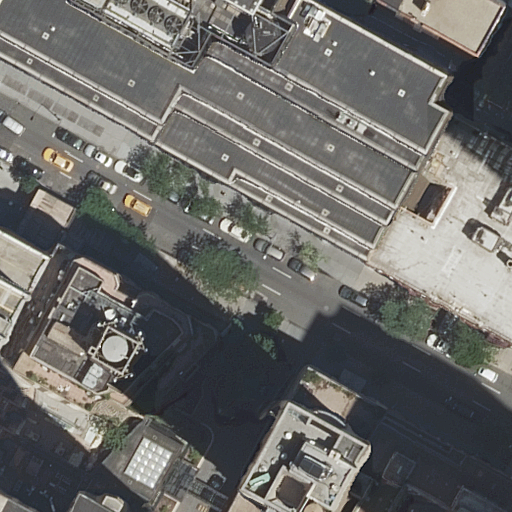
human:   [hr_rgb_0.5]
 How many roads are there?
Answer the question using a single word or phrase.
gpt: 2

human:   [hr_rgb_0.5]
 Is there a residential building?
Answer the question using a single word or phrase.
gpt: yes

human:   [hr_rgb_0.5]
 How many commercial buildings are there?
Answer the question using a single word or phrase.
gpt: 0

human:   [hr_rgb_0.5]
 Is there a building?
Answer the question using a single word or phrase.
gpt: yes

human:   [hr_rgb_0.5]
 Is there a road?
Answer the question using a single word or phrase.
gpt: yes

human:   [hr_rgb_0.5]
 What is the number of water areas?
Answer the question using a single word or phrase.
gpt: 0

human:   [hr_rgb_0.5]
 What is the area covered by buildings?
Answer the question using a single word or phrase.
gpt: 4990m2

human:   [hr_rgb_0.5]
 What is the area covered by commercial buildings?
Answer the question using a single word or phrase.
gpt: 0m2

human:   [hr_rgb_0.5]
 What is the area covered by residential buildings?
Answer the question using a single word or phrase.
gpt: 4990m2

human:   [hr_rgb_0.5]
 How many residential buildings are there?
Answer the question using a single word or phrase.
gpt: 10

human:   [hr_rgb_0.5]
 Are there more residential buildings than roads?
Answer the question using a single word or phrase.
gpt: yes

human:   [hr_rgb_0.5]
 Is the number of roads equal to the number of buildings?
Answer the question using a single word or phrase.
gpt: no

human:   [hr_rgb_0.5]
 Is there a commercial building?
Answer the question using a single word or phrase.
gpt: no

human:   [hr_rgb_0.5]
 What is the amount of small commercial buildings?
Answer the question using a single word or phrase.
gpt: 0

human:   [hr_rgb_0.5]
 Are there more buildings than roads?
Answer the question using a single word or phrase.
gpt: yes

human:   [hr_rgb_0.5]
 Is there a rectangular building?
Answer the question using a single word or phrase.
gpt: yes

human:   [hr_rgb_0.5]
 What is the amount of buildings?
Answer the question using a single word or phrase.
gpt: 10

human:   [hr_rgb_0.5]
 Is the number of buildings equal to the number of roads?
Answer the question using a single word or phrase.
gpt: no

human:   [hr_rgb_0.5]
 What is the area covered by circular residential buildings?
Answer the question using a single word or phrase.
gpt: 0m2

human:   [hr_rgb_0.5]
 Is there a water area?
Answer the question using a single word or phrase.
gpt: no

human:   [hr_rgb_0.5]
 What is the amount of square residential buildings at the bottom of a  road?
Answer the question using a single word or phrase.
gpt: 0

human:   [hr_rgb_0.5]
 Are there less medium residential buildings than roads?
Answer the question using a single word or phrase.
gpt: yes

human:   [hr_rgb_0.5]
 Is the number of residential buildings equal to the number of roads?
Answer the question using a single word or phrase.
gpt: no

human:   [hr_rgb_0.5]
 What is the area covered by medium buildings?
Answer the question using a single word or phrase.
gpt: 209m2

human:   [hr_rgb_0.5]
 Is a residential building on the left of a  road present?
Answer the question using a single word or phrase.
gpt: yes

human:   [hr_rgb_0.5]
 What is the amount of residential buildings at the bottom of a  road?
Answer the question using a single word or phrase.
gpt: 4

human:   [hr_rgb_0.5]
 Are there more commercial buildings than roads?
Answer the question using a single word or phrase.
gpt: no

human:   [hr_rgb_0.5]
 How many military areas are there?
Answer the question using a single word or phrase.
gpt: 0

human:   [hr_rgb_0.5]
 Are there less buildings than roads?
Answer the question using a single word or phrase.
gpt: no

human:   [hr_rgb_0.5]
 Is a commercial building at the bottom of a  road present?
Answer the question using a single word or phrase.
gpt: no

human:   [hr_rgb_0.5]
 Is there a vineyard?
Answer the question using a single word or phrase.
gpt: no

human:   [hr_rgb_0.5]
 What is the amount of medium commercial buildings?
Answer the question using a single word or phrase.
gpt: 0

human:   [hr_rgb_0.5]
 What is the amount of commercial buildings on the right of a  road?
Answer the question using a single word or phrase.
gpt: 0

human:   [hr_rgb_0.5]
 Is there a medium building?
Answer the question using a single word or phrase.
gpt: yes

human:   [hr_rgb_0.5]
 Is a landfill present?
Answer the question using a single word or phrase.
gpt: no

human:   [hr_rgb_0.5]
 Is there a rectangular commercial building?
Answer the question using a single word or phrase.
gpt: no

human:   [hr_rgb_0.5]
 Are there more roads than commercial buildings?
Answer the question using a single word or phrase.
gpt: yes

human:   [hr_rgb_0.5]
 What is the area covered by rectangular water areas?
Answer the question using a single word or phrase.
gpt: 0m2

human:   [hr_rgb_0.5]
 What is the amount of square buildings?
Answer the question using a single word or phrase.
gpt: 0

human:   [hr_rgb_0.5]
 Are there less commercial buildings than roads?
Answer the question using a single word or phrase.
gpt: yes

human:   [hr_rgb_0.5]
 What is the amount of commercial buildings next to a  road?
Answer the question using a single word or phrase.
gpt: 0

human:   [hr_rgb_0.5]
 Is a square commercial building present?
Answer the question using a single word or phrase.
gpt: no

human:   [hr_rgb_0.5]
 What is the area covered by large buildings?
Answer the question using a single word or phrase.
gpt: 4645m2

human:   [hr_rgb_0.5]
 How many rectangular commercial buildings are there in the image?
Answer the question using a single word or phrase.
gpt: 0

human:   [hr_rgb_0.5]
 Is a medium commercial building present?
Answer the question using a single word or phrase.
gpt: no

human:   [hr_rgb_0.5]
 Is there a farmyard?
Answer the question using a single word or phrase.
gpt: no

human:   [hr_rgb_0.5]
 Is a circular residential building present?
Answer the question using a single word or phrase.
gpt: no

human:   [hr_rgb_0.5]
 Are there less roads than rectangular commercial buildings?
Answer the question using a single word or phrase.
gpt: no

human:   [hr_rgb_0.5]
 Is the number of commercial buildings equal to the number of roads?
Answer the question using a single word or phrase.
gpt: no

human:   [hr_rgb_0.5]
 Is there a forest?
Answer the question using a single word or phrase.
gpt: no

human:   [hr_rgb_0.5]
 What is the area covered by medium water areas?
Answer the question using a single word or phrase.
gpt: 0m2

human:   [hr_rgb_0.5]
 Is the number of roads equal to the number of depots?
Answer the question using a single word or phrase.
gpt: no

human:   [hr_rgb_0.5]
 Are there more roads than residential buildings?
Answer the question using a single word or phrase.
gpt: no

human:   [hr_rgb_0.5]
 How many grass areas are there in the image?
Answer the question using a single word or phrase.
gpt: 0

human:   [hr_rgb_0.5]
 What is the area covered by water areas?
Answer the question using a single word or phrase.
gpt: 0m2

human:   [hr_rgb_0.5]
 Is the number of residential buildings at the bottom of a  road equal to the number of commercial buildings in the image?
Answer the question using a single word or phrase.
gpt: no

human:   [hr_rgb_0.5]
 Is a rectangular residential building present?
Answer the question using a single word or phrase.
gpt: yes

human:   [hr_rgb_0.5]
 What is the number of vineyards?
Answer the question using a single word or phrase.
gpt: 0

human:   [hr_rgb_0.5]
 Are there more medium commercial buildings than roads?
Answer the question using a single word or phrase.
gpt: no

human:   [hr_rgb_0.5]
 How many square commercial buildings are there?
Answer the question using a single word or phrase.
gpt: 0

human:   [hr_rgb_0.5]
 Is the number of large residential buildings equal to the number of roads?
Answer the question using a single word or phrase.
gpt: no

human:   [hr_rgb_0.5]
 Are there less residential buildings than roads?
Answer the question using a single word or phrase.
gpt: no

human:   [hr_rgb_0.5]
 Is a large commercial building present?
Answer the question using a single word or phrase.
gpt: no

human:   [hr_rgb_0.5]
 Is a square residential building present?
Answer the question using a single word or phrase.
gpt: no